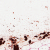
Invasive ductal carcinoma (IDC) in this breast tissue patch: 0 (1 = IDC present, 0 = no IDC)